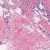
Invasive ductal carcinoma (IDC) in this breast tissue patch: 1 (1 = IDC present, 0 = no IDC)